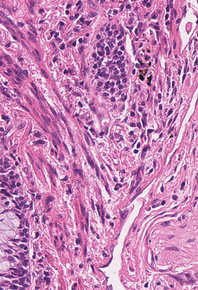
Tumor epithelial tissue: no
Tumor-associated stroma tissue: yes
Normal tissue: no